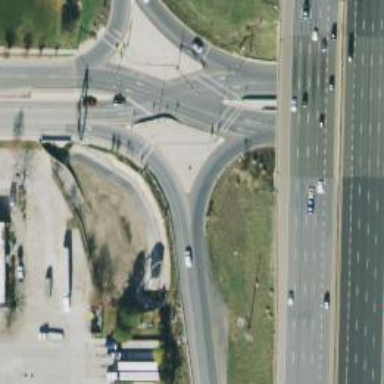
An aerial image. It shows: Motorway link at diverging diamond interchange (DDI) junction.